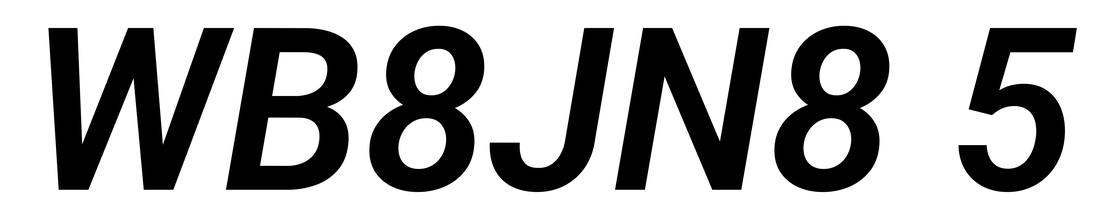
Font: Roboto-Italic_SemiBold_Italic